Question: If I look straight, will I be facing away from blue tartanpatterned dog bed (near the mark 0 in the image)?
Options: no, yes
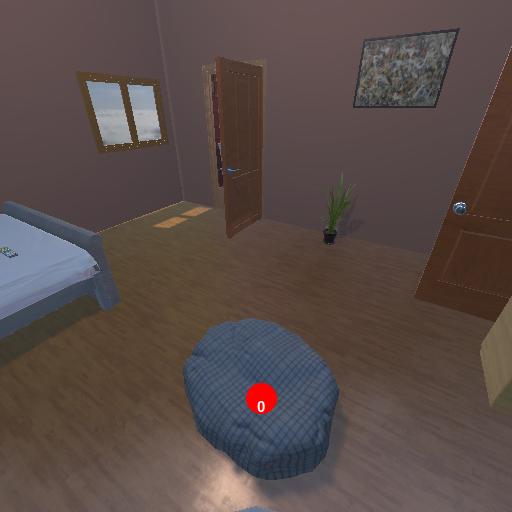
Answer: no